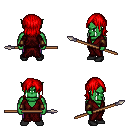
a pixel art fantasy rpg character, male body template, orc, green skin, red robe, magenta pants, red long bangs hairstyle, cloth bracers, black shoes, spear, four views (front, back, left, right), 2x2 character sprite sheet, small pixel art, hard edges, no anti-aliasing